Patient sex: M
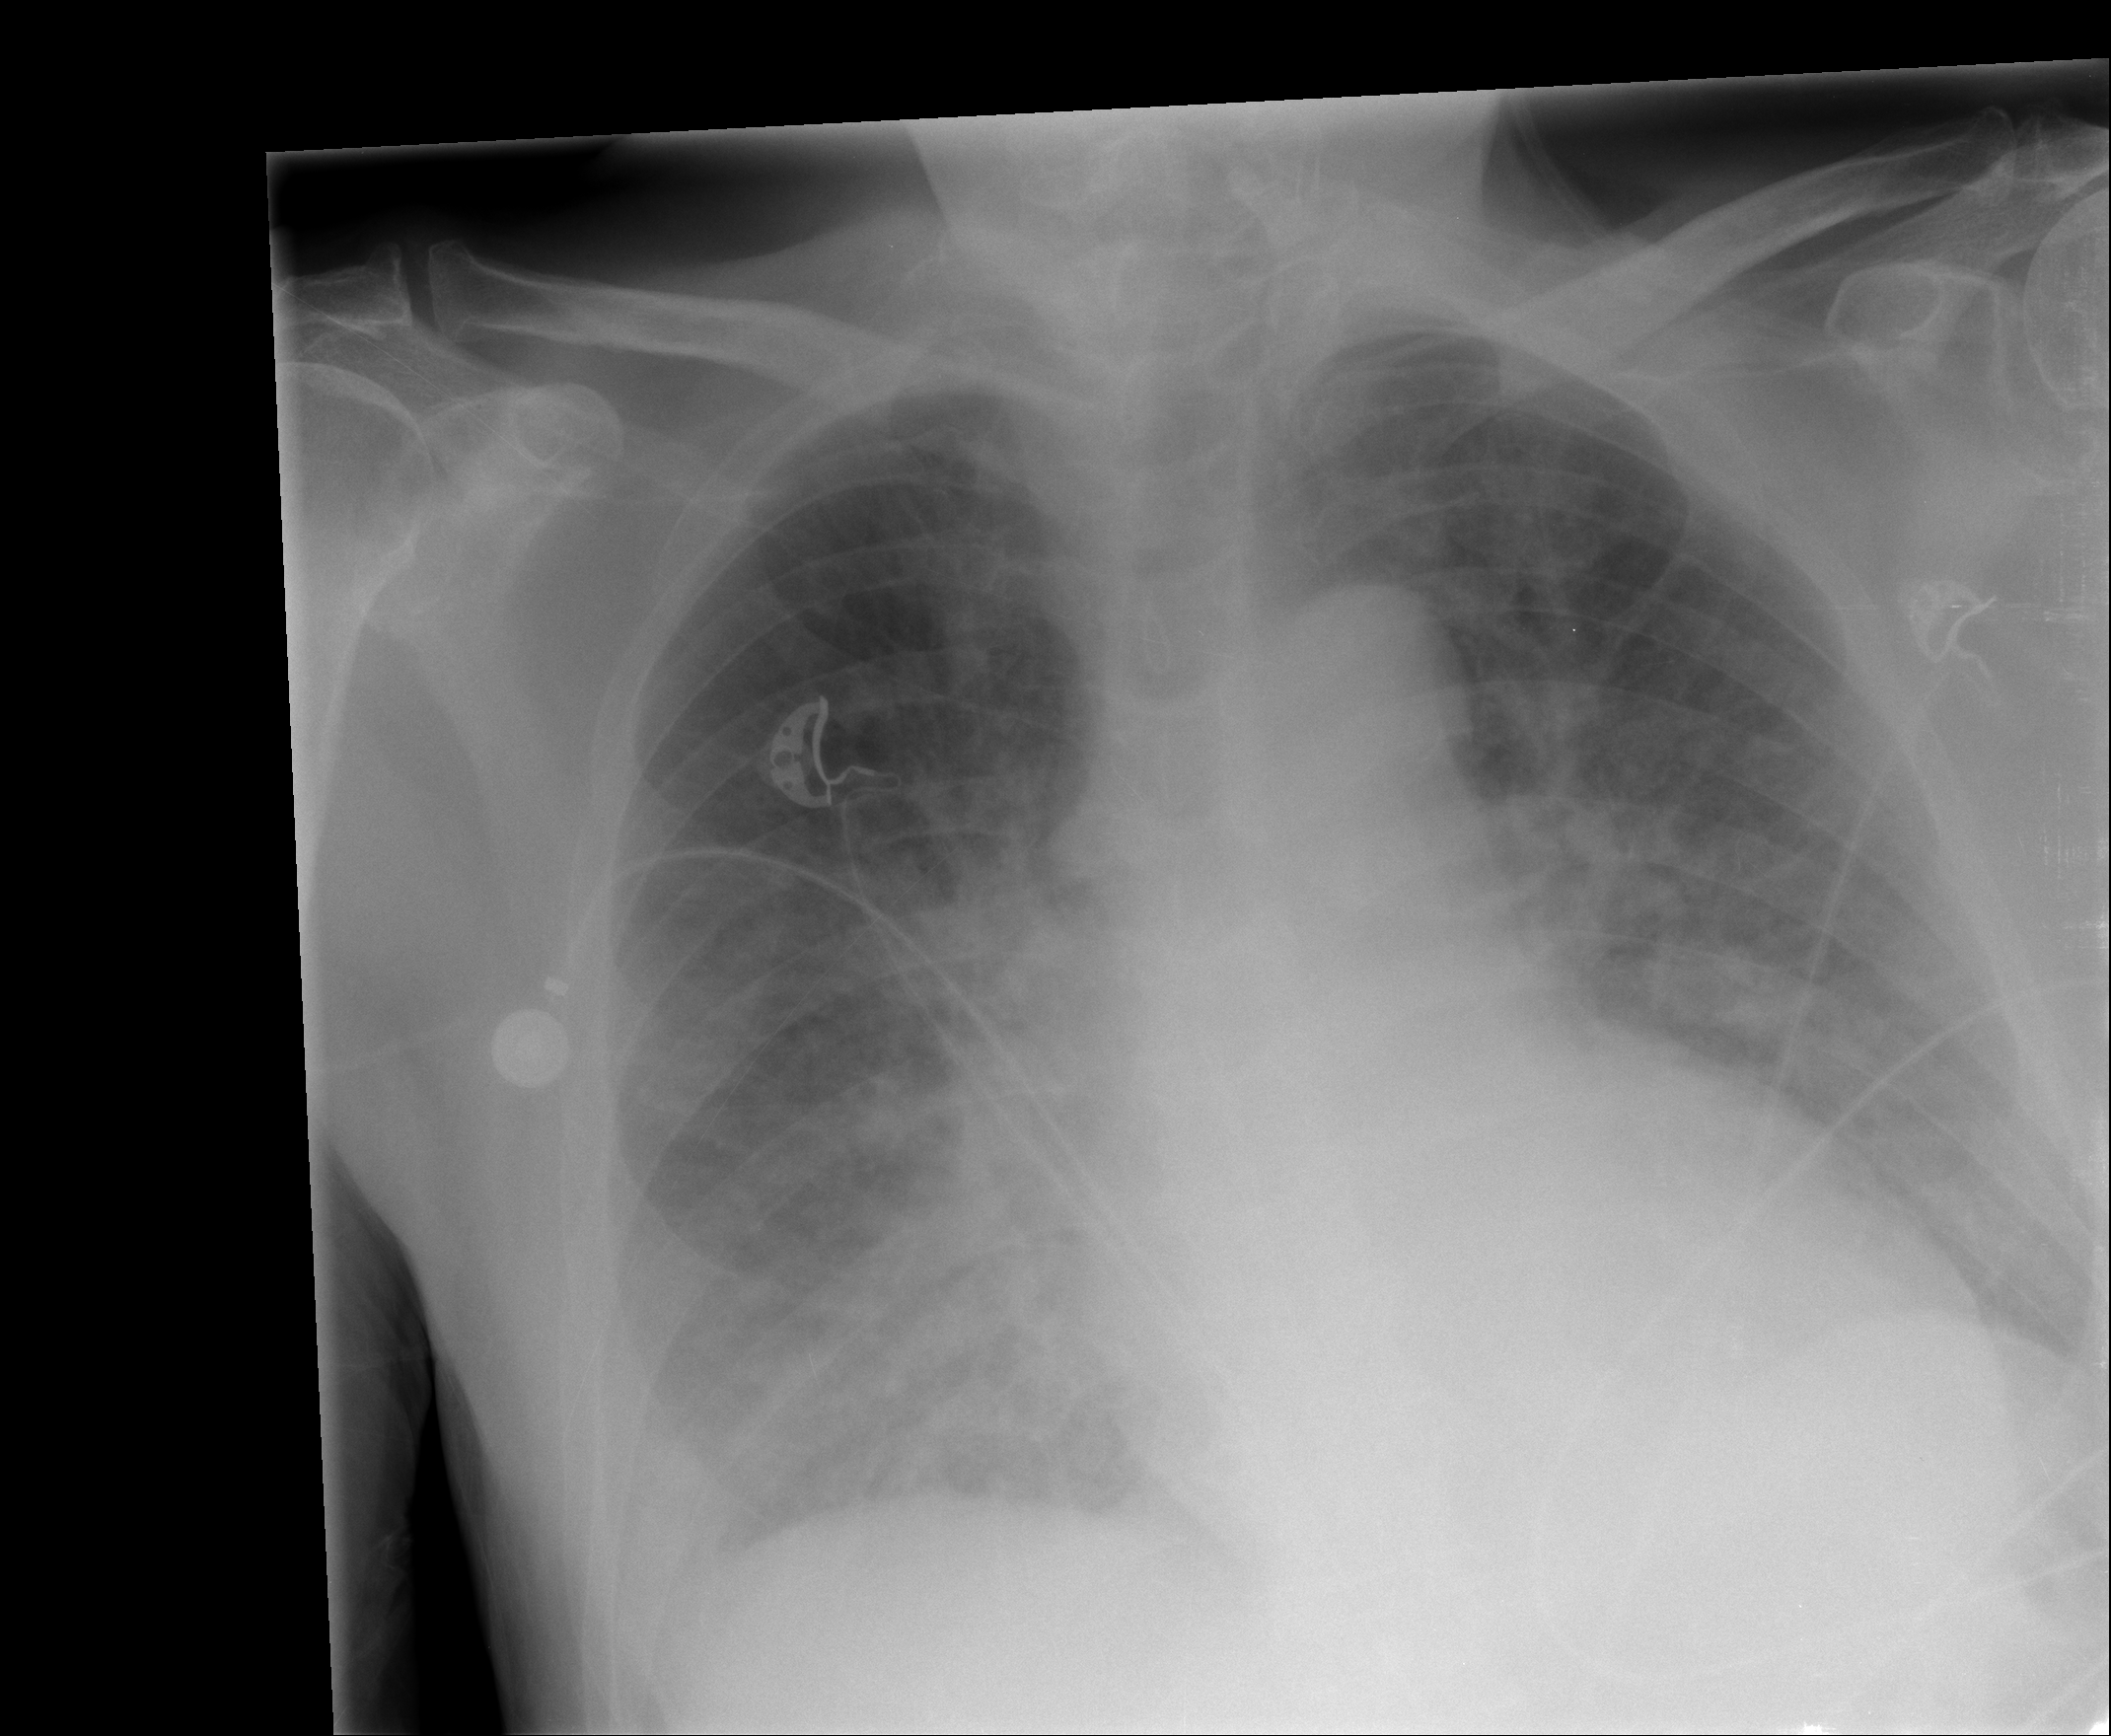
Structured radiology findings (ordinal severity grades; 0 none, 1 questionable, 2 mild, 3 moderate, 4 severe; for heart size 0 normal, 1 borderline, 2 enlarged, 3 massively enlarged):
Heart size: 2
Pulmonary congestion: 2
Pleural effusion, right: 1
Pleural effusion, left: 1
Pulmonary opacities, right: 2
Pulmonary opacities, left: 2
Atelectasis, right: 2
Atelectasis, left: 2